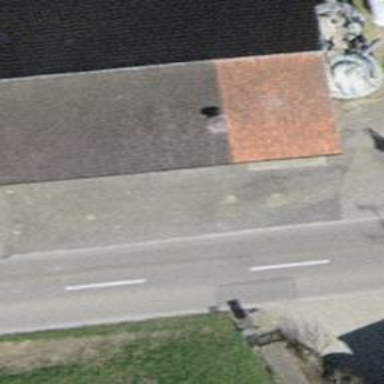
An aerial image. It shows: Bus stop with platform for public transport.